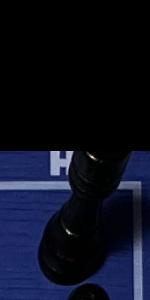
Label: Rook_Black